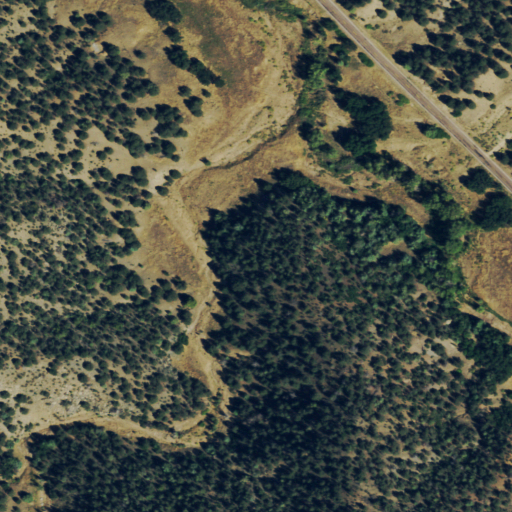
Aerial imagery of valley in Colorado named Palmer Gulch containing evergreen forest, shrub, low intensity development, and open development